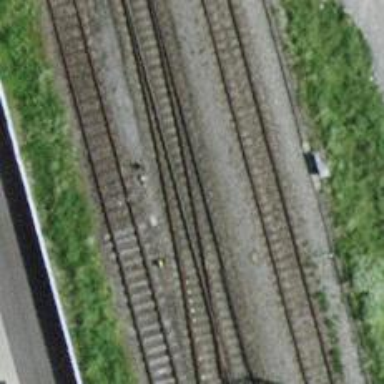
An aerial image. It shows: Railway switch.